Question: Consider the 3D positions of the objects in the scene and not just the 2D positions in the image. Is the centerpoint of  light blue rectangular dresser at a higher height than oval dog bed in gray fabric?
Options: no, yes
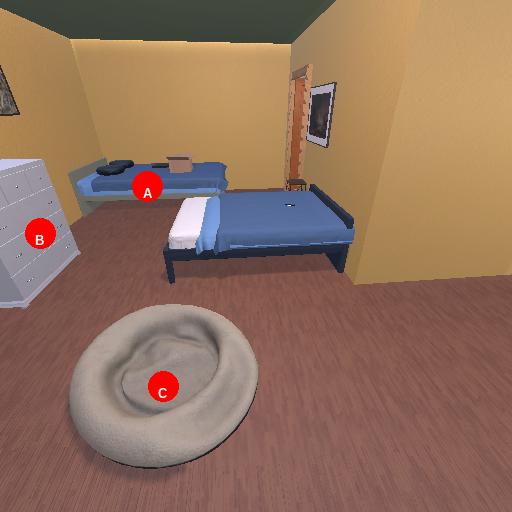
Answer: no